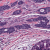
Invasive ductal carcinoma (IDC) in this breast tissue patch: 1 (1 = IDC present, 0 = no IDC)